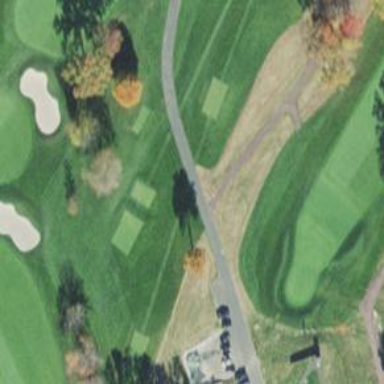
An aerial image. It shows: Path used for both walking and golf.